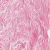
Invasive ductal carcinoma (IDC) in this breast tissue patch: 0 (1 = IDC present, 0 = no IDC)